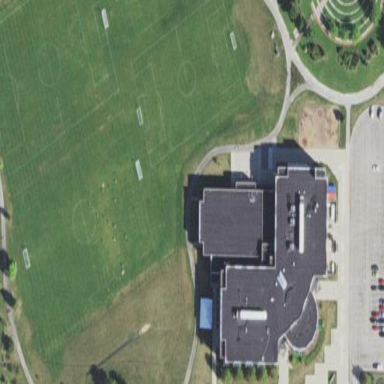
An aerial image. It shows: Grass pitch designated for soccer.